Field crop: maize
Growth stage: 2
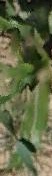
Species: maize